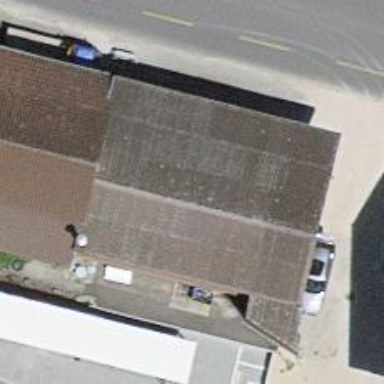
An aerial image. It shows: Car repair shop.